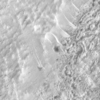
Label: not_dusty